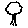
Label: tree